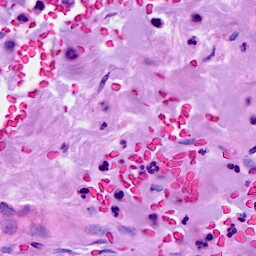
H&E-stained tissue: Breast